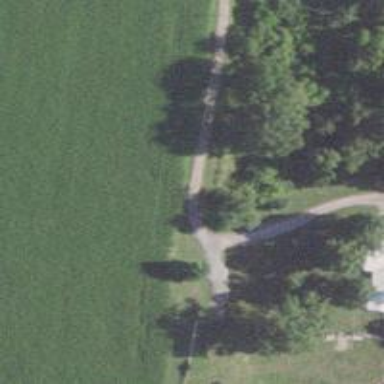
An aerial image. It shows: Driveway.